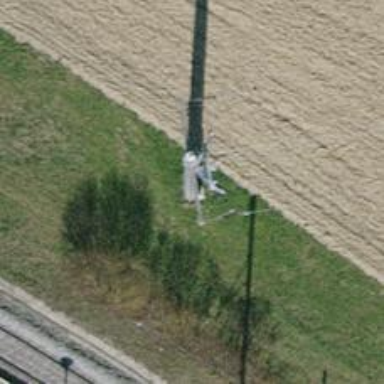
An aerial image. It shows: Power line with three cables.